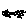
Label: fish